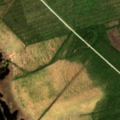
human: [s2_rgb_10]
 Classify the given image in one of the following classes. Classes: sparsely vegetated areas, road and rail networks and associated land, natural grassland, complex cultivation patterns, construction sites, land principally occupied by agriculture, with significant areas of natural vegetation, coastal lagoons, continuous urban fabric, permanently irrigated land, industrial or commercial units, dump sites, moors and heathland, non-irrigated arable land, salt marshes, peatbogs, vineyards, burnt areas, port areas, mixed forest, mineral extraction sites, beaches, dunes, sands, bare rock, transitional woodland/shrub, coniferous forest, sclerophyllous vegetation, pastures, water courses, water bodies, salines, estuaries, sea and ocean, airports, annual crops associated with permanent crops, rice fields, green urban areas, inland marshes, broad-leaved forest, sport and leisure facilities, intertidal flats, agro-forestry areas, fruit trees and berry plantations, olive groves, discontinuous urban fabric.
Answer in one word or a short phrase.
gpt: non-irrigated arable land, coniferous forest, transitional woodland/shrub, peatbogs, water courses